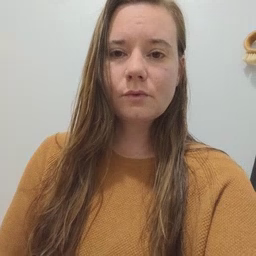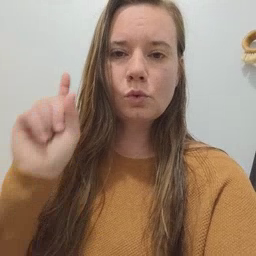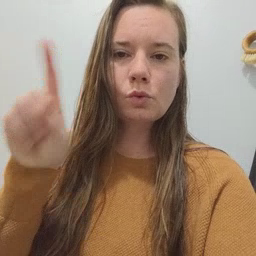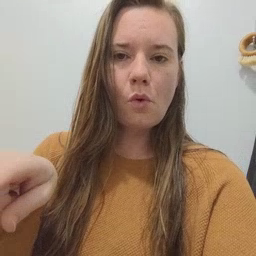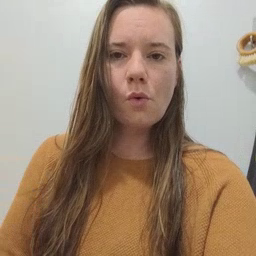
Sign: go